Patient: sex M, age 52
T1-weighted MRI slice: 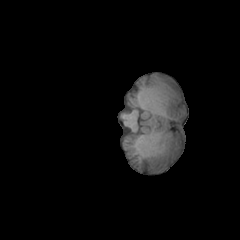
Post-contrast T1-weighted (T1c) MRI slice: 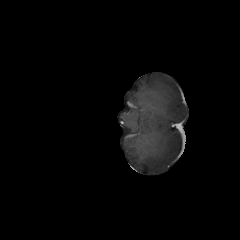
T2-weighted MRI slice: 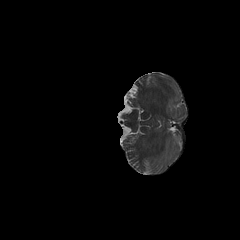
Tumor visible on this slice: no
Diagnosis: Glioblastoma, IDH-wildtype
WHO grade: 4